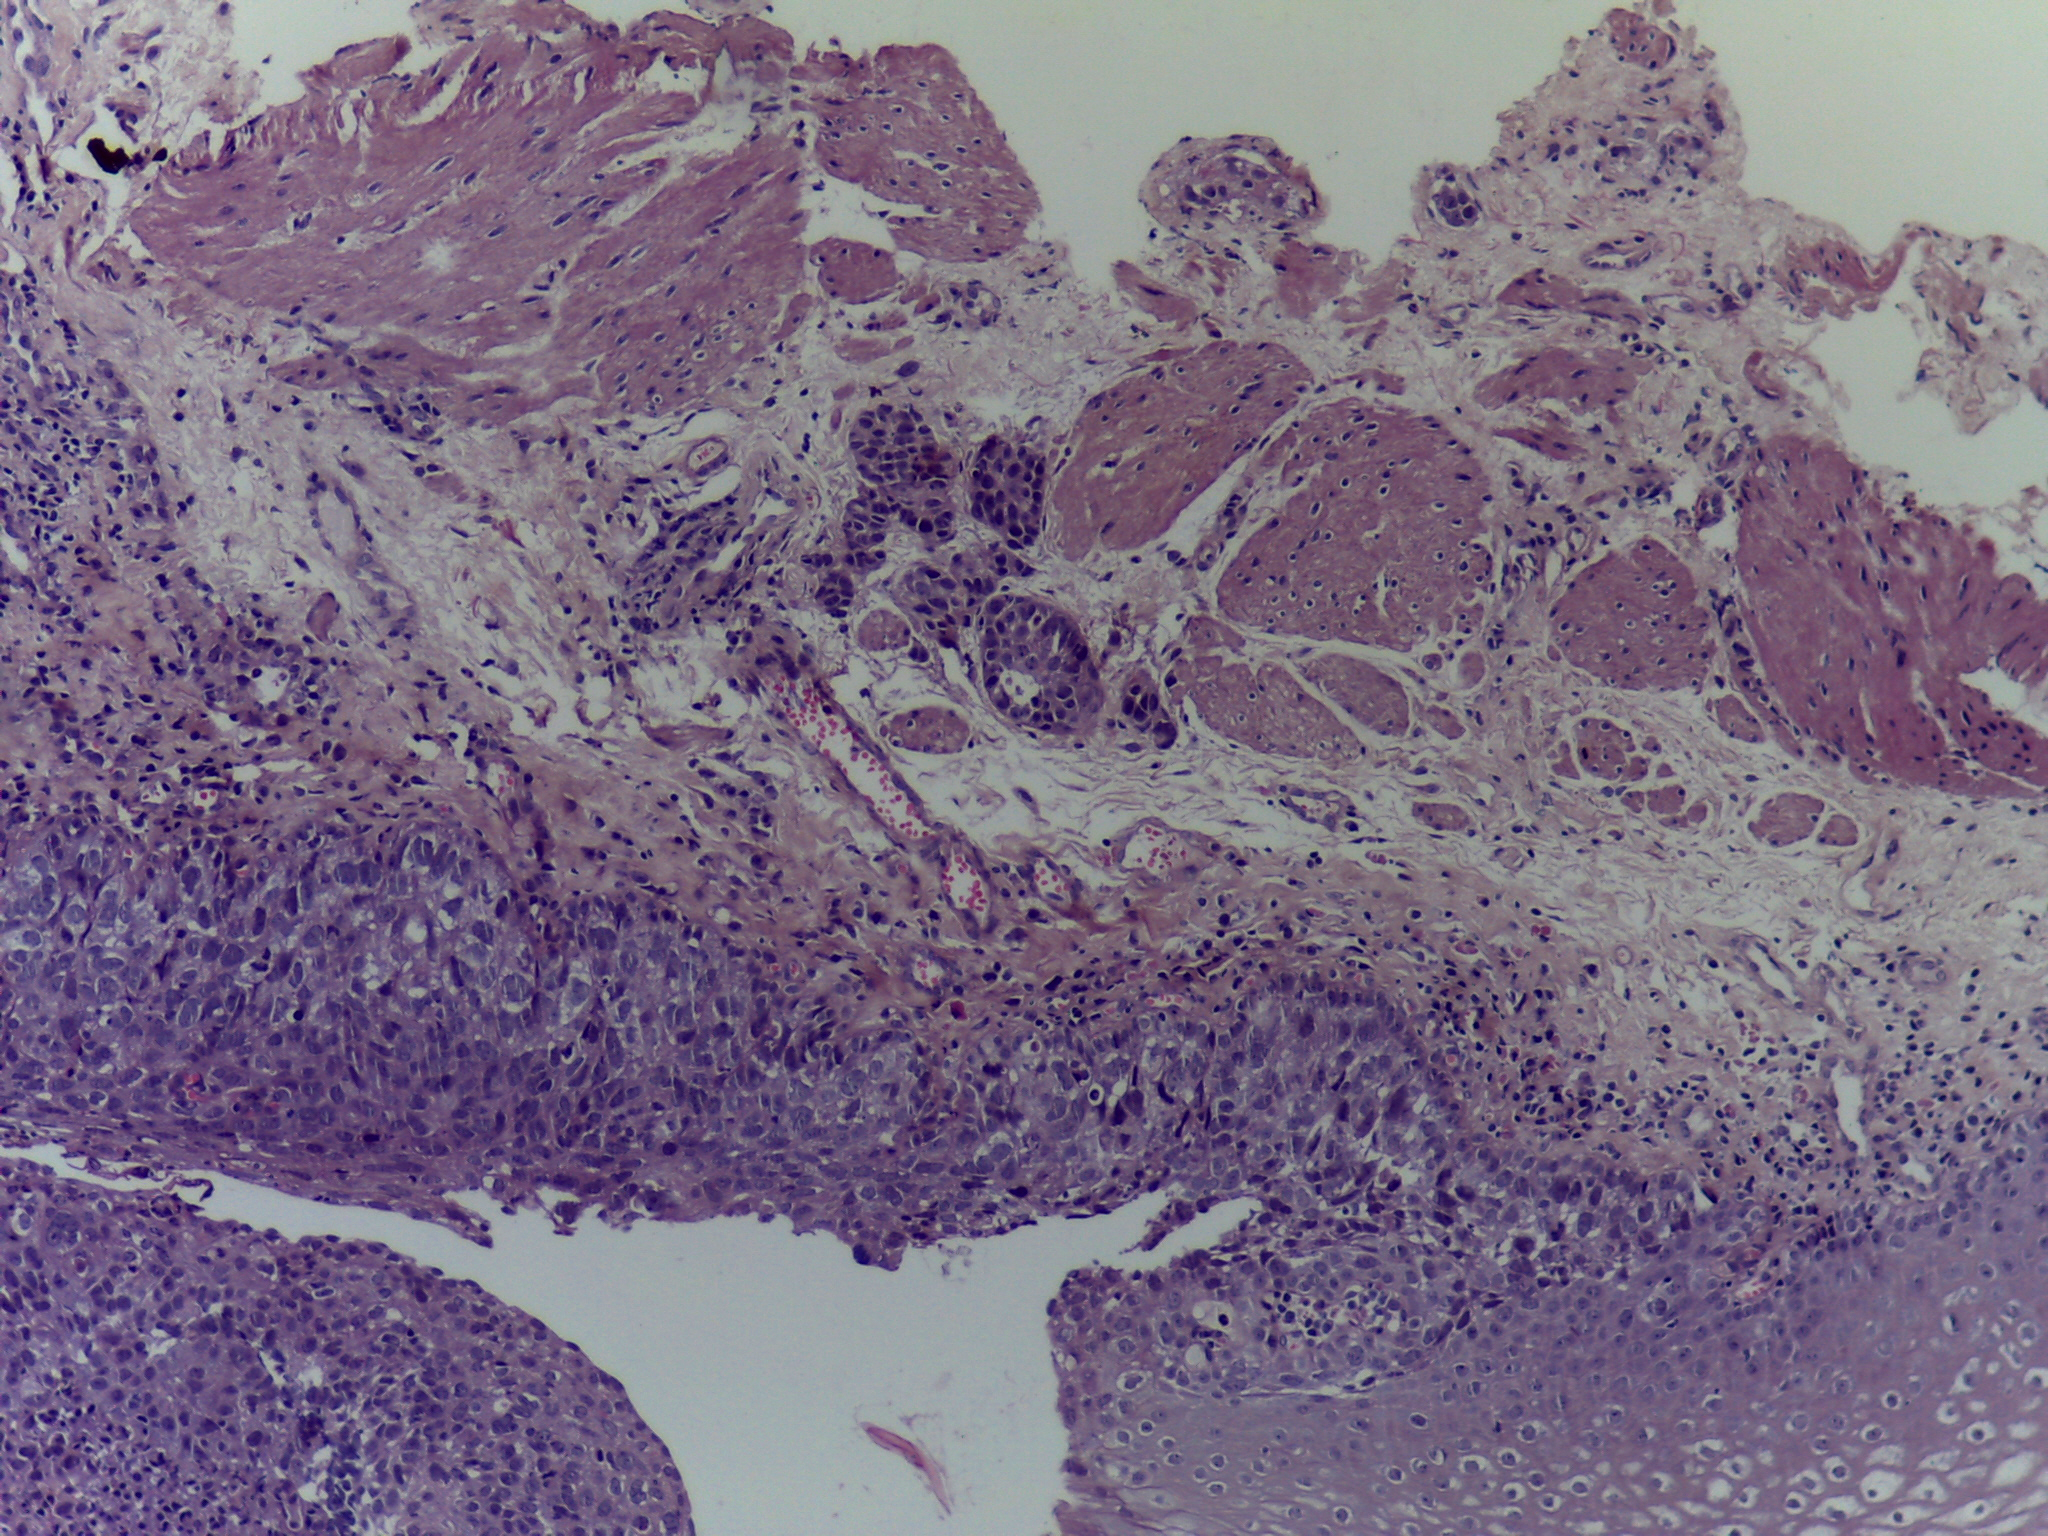
Diagnosis: OSCC